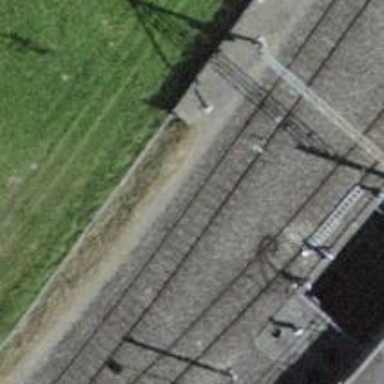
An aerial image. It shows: Single-track railway spur.